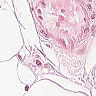
Metastatic tissue present: no